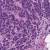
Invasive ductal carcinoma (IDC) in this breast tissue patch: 1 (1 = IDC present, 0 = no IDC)